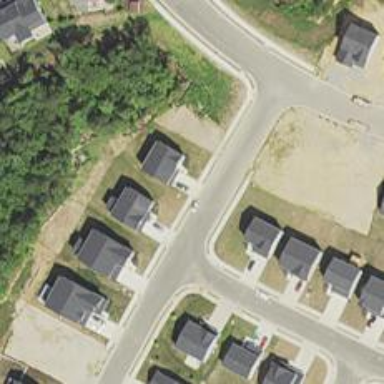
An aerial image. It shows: Driveway.